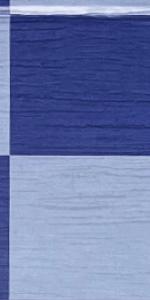
Label: Empty